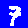
Digit: 7